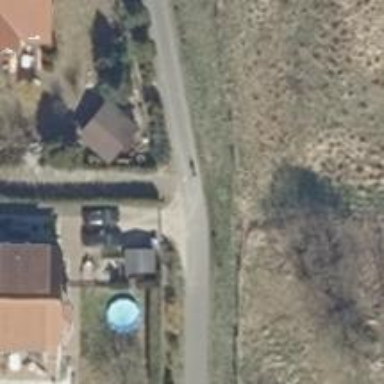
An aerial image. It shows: Footway along the road.